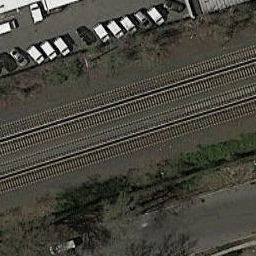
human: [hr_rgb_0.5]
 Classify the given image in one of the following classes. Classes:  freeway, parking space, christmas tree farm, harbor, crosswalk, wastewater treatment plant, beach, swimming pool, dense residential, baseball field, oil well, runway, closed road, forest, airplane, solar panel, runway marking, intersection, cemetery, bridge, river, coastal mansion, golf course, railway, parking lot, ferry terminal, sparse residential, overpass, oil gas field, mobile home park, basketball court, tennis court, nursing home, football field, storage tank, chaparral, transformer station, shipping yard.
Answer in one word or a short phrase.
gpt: railway